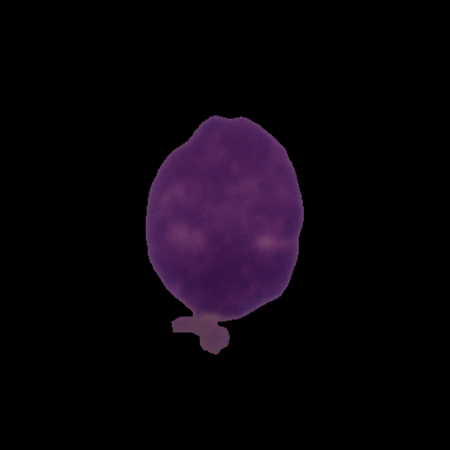
Label: cancer